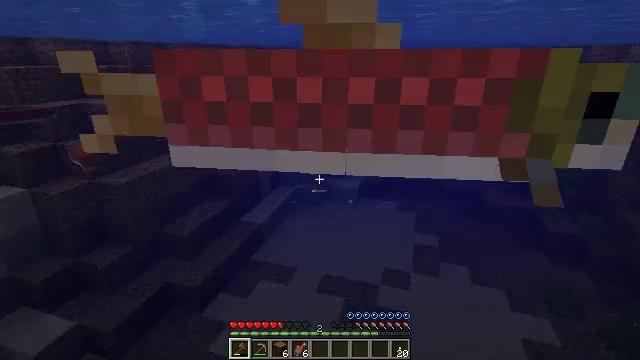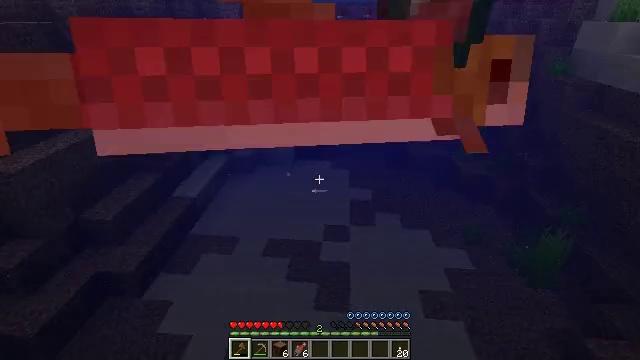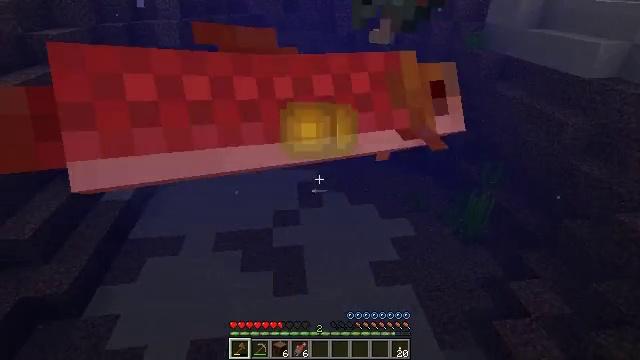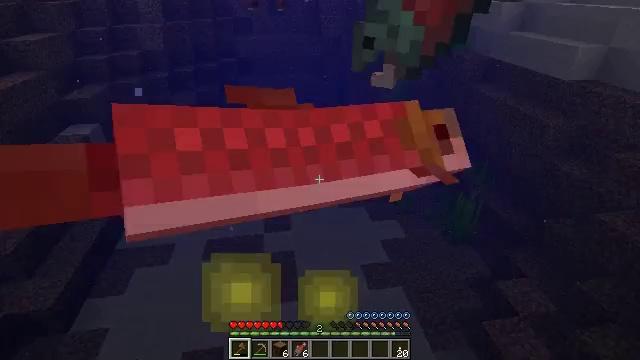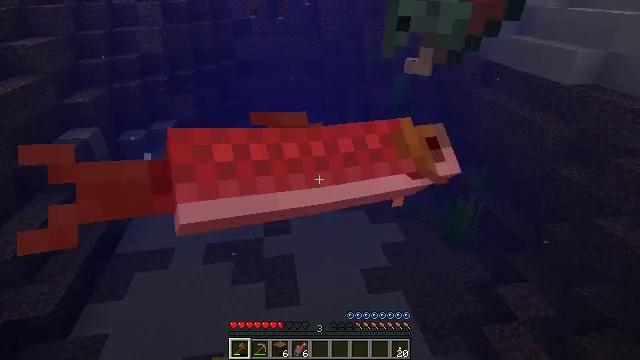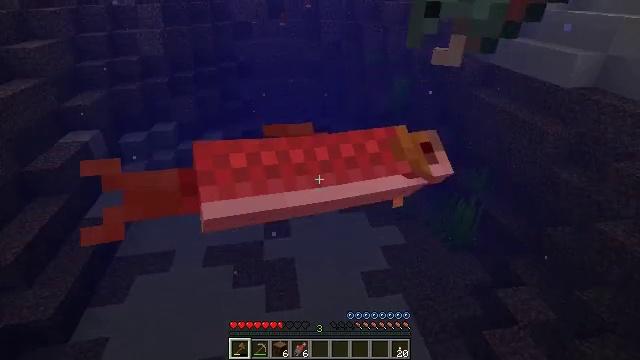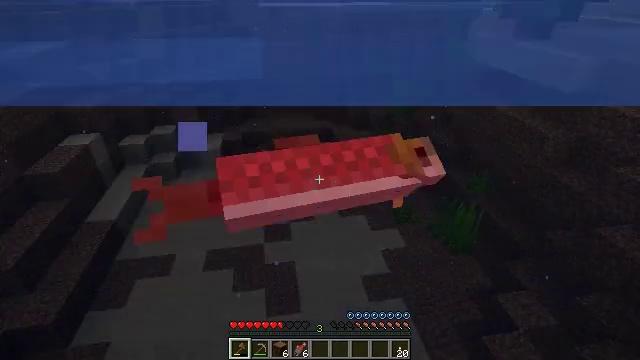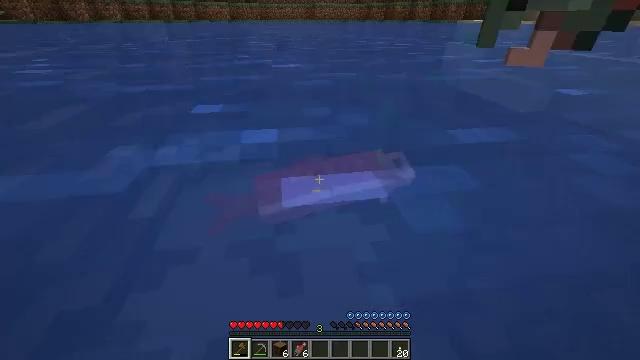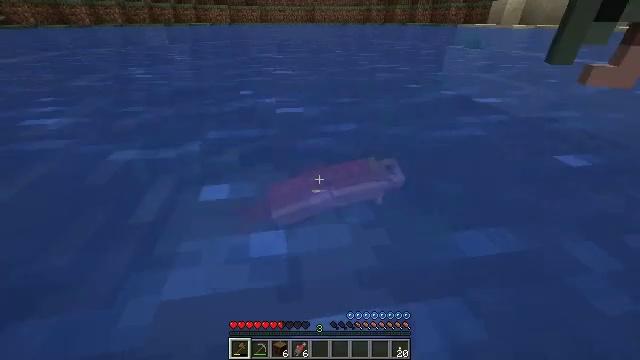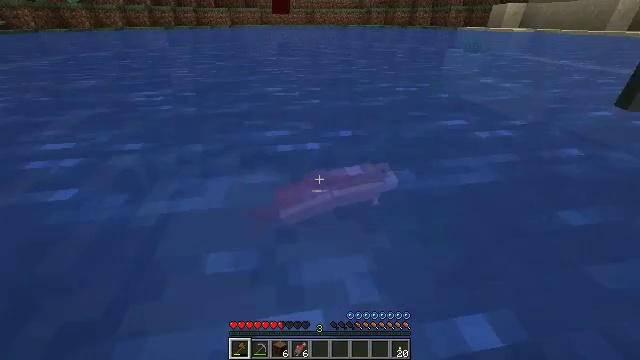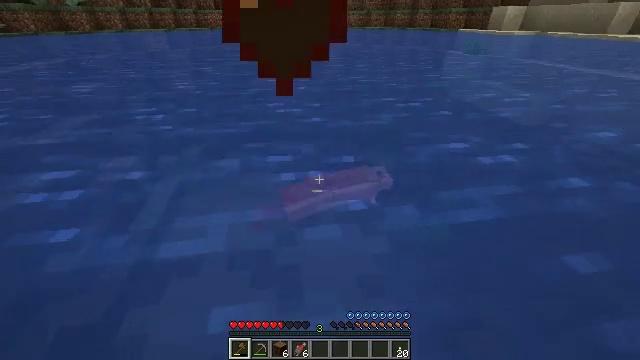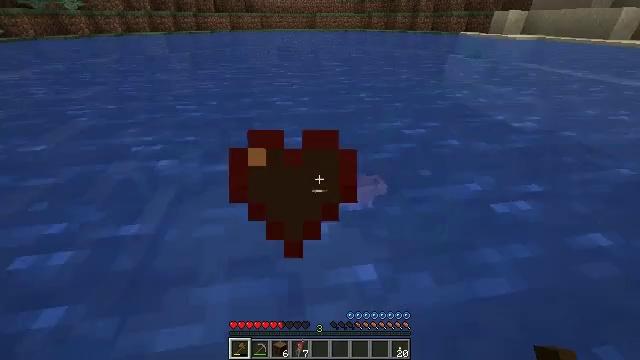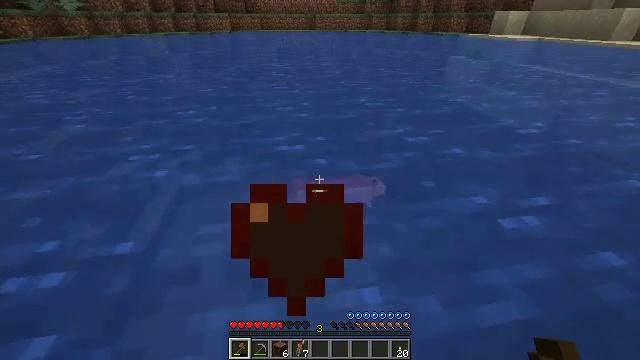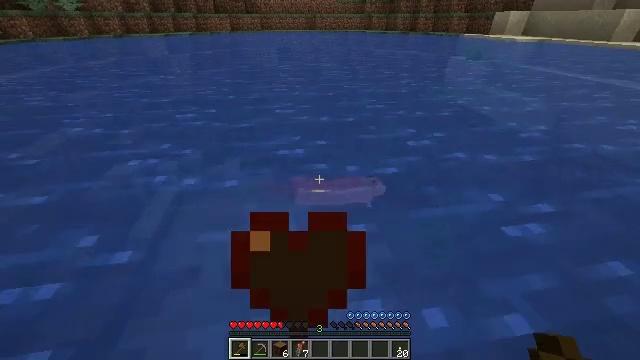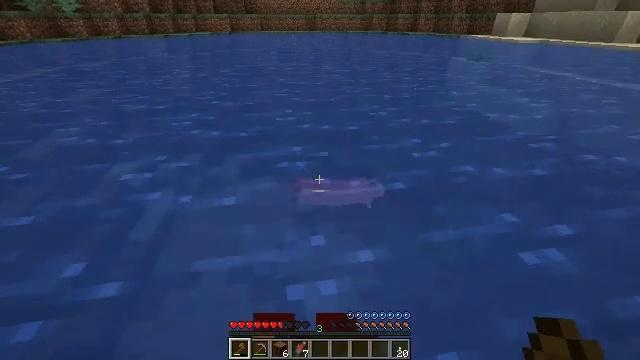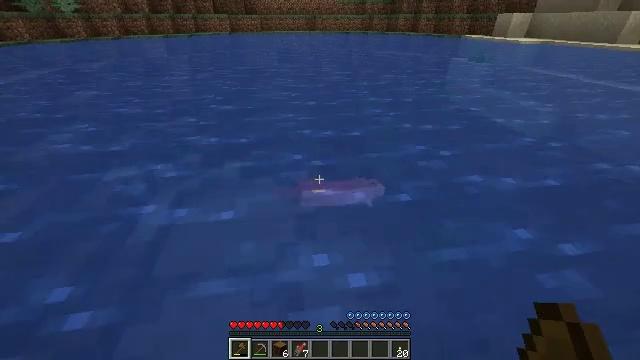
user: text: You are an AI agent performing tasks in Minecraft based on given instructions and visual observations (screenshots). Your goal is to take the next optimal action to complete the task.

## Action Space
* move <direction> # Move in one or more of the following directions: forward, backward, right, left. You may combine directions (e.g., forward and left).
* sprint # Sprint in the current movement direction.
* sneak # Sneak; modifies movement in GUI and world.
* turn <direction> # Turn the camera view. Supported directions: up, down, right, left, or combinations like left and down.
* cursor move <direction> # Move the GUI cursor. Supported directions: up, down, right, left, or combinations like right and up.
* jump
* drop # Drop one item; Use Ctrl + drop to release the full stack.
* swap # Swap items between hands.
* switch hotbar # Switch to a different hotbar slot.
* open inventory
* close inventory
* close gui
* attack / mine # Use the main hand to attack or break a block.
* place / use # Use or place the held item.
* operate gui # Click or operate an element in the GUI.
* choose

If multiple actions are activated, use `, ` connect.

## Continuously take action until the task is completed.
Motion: motion action
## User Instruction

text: Remove a spruce sapling from the inventory.
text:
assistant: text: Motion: move forward, turn right and down, jump
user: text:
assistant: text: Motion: move forward, turn right and down, jump
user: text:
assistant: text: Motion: move forward, turn right, jump
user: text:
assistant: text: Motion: move forward, jump
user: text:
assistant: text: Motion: move forward, jump
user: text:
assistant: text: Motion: move forward, jump
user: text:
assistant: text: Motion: move forward, jump
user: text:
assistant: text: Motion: move forward, jump
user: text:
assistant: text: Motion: move forward
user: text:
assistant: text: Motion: move forward
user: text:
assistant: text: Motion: move forward
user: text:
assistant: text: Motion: move forward
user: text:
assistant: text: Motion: move forward
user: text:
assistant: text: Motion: move forward
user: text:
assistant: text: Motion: move forward
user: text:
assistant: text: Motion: move forward
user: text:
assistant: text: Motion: move forward, sprint
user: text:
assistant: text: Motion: move forward, sprint, turn left
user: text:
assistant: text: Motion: move forward, sprint, turn left and up
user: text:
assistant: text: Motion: move forward, sprint, turn left and up
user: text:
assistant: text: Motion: move forward, sprint, turn left
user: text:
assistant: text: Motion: move forward, sprint, turn right and up
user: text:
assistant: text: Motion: move forward, sprint, turn right and up
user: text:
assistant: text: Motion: move forward, sprint, turn right and up
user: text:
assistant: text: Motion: move forward, sprint, turn left
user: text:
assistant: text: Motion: move forward, sprint, turn left and up
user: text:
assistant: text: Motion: move forward, sprint, turn left and up
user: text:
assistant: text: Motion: move forward, sprint, turn left and up
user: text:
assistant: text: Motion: move forward, sprint, turn left and up
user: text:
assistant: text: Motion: move forward, sprint, turn left and up